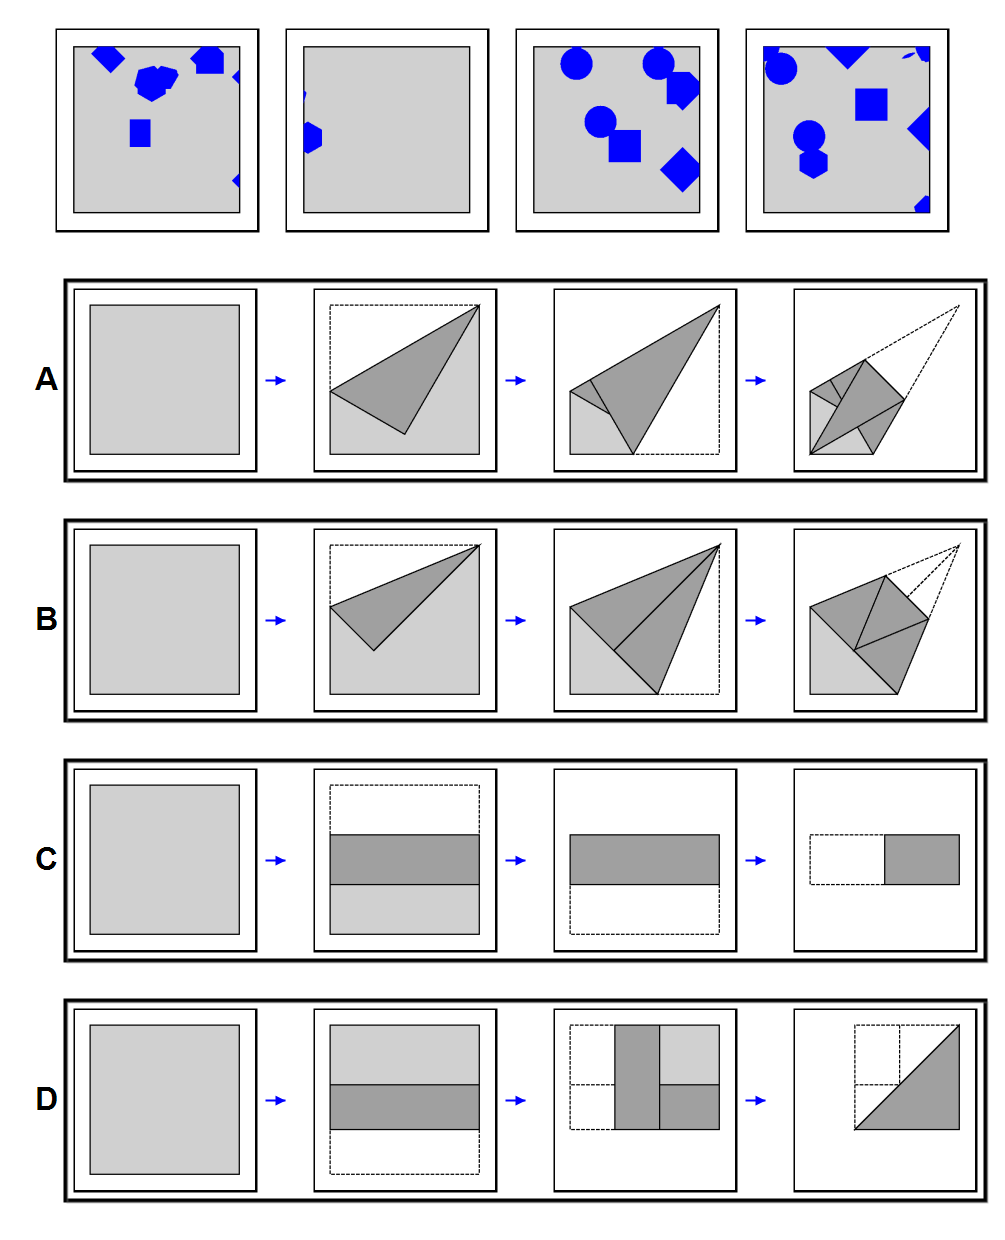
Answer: B